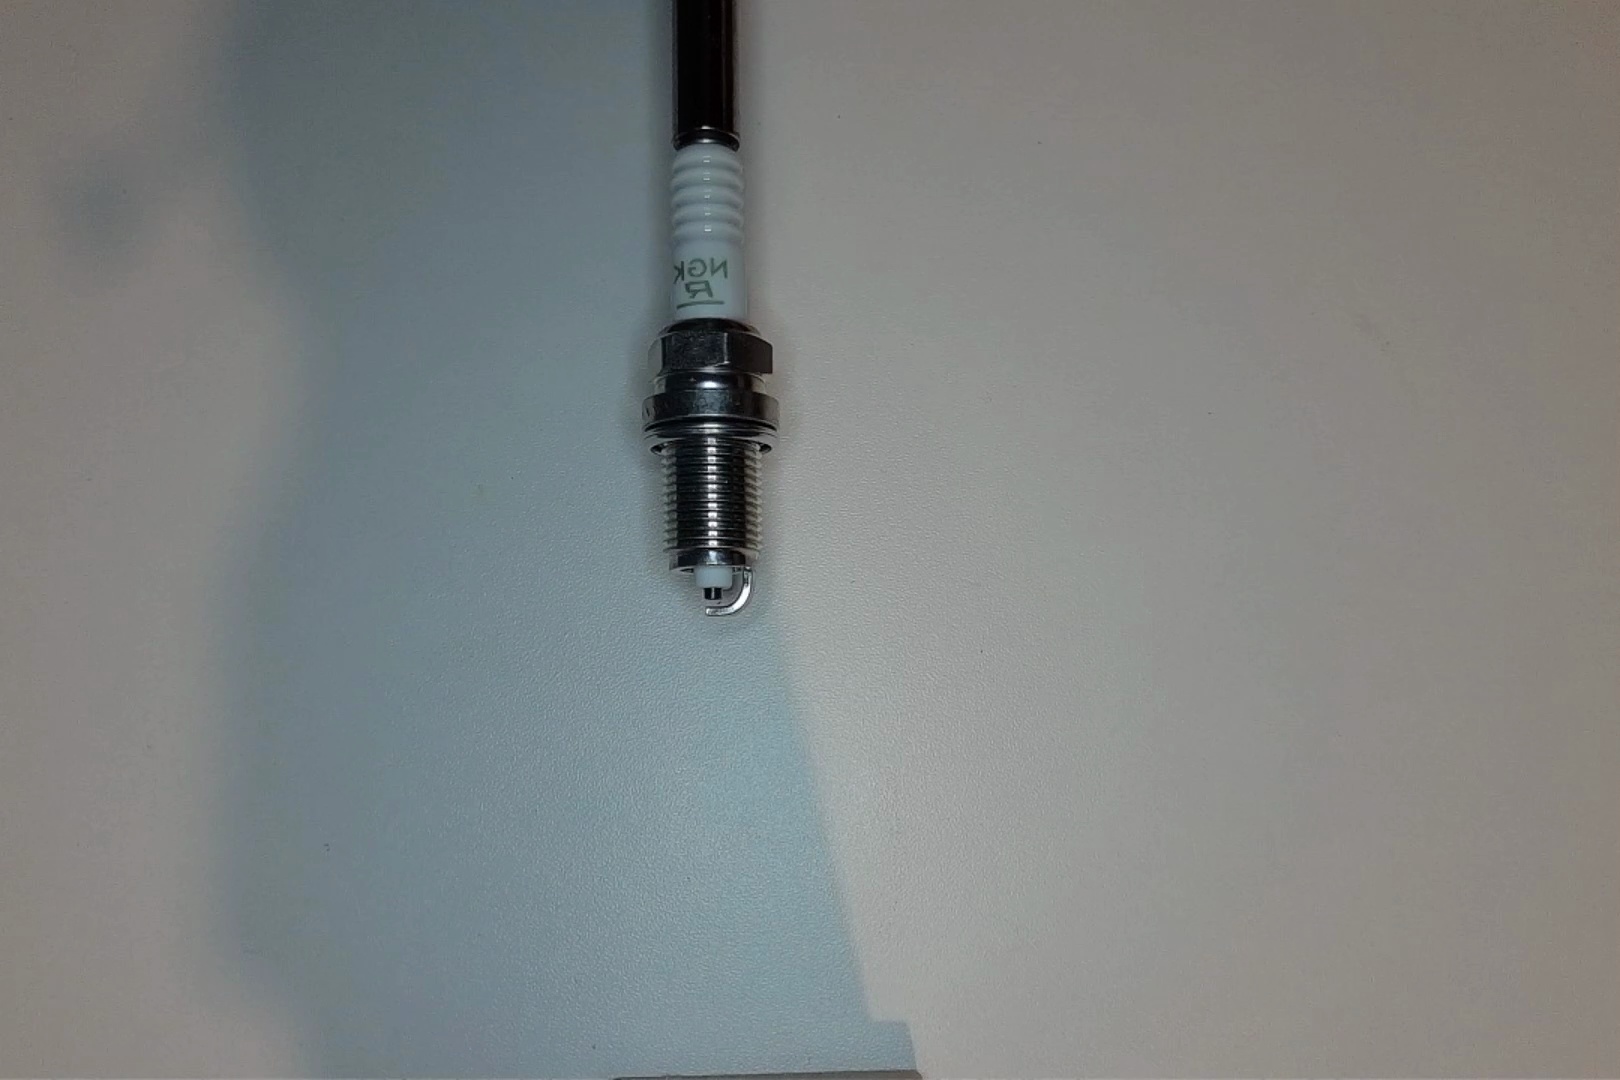
Label: normal